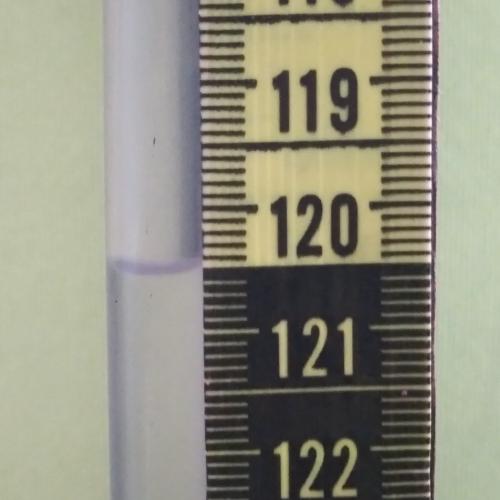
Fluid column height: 120.5 cm